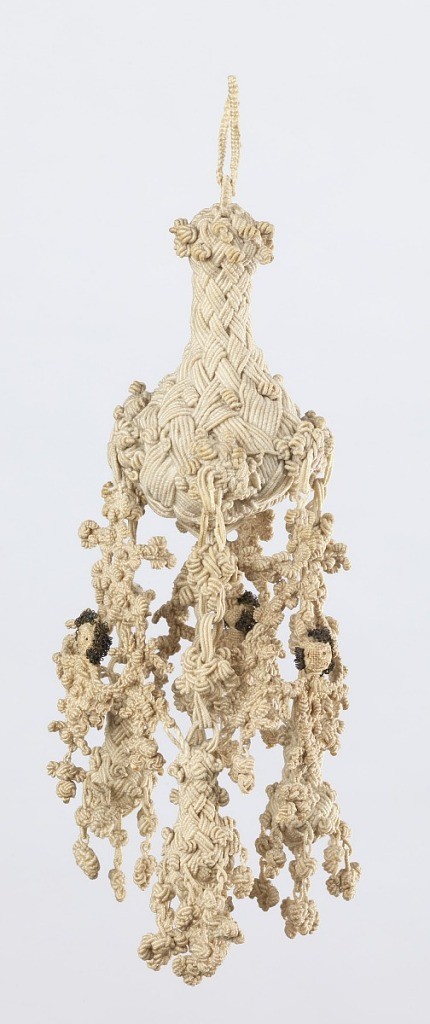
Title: Tassel
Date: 17th century
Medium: linen, metal wire Technique: braided and knotted
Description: Linen tassel, braided and knotted. Double loops attached to pear-shaped unit from which hang three elaborate knottings connected with one another in shape of human figures. Hair of figures made of tarnished metal wire. Suspended center element.